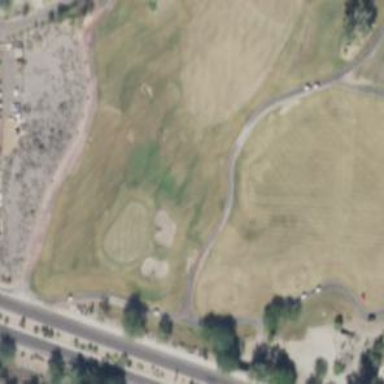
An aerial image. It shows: Path used for both walking and golf.